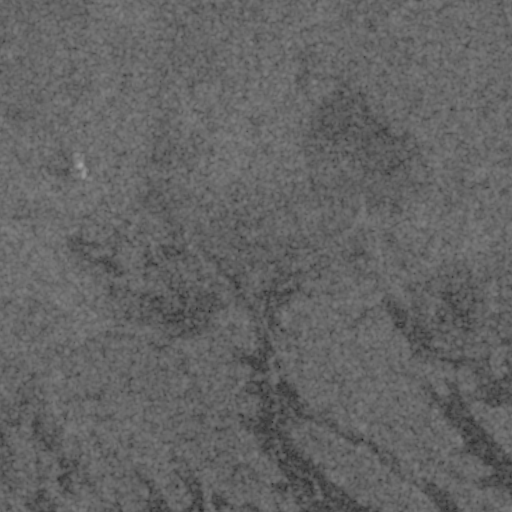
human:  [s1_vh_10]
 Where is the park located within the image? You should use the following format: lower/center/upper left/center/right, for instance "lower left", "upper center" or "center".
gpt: The park is located in the lower left of the image.
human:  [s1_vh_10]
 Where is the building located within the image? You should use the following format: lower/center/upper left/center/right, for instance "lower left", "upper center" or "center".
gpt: The building is located in the upper left of the image.
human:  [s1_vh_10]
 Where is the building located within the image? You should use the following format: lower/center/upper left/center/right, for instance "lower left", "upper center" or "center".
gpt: The building is located in the left of the image.
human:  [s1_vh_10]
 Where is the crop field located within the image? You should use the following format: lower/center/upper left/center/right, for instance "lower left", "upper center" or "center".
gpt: There is no crop field in the image.

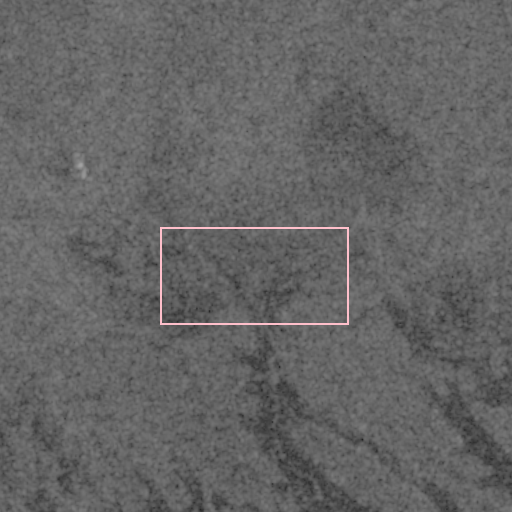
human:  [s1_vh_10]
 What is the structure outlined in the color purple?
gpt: There is no purple outline.
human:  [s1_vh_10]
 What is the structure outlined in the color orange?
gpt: There is no structure outlined in orange.